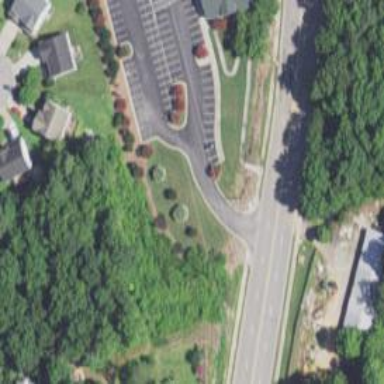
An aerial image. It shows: Driveway leading to service road.